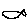
Label: fish